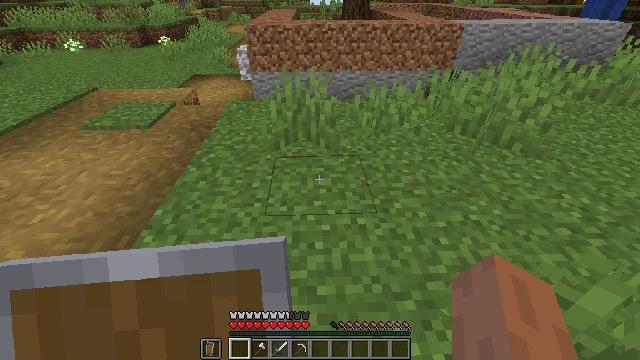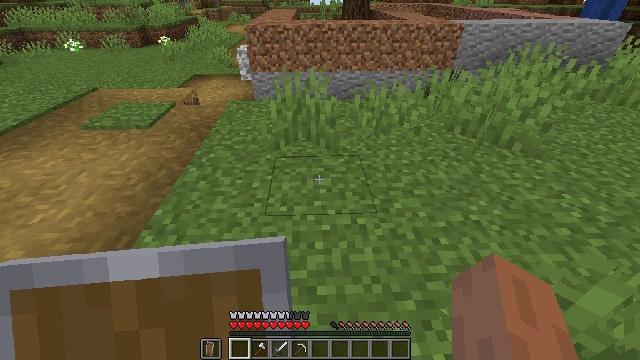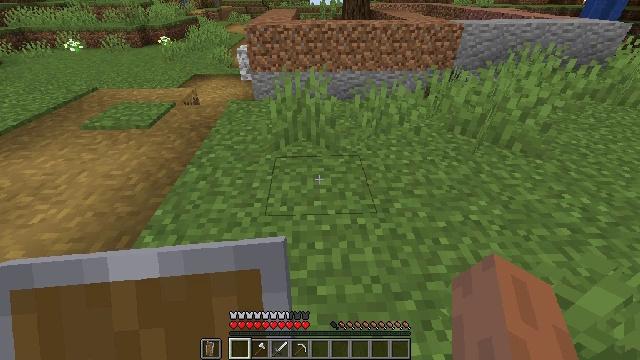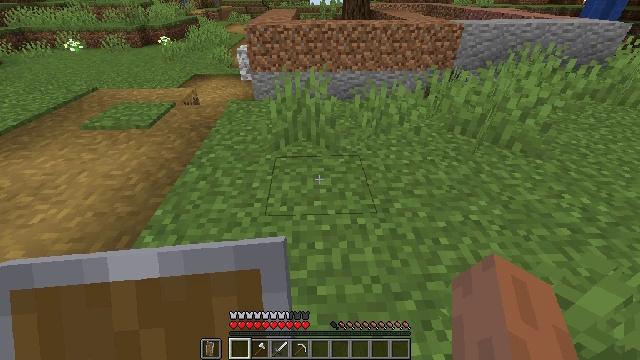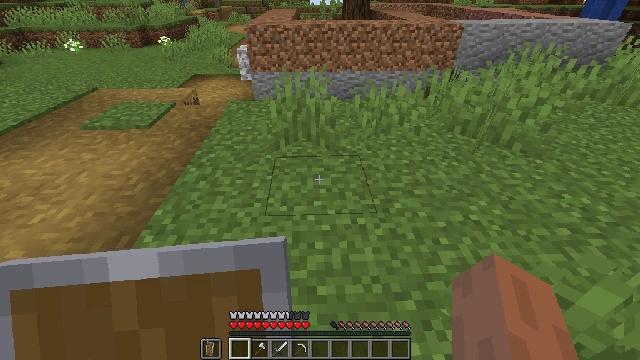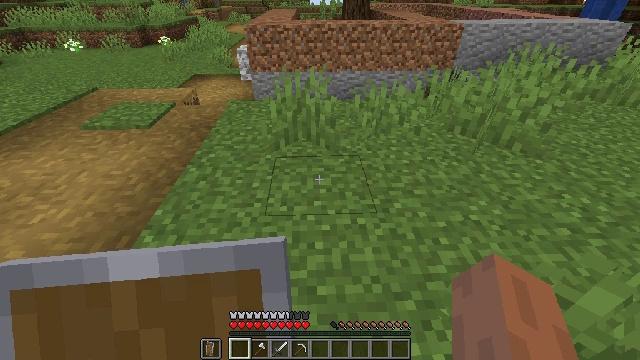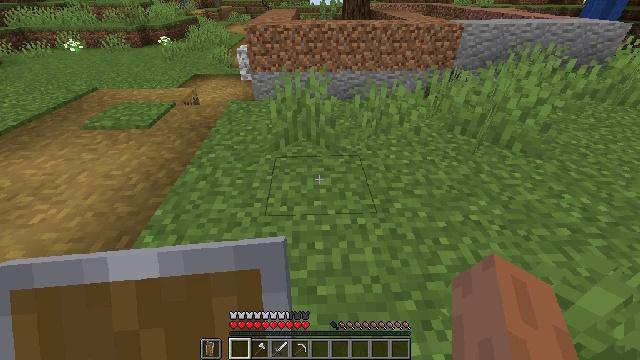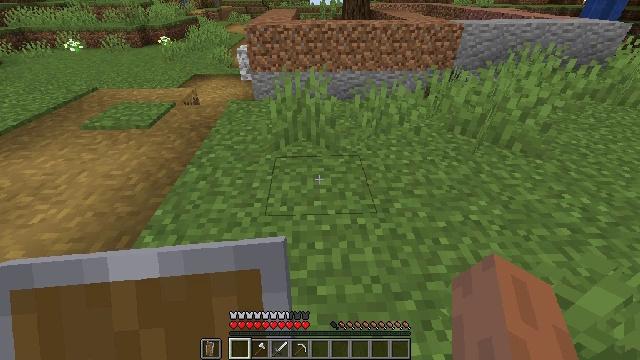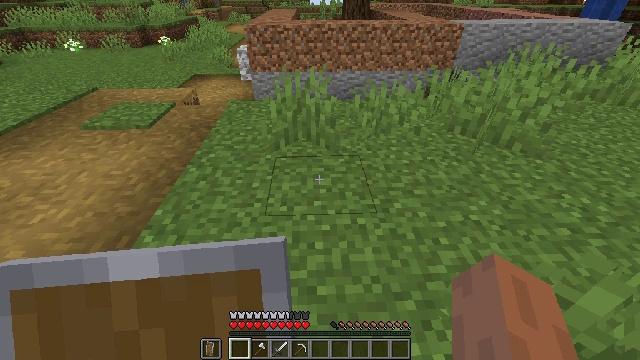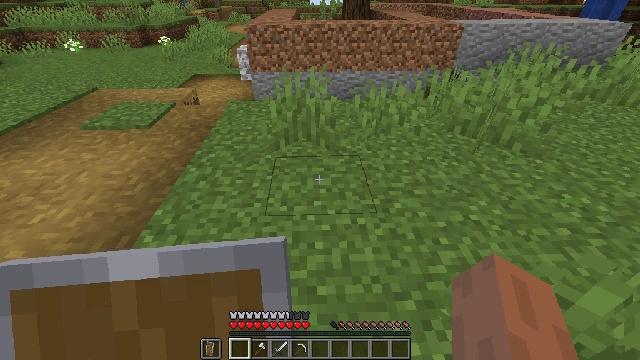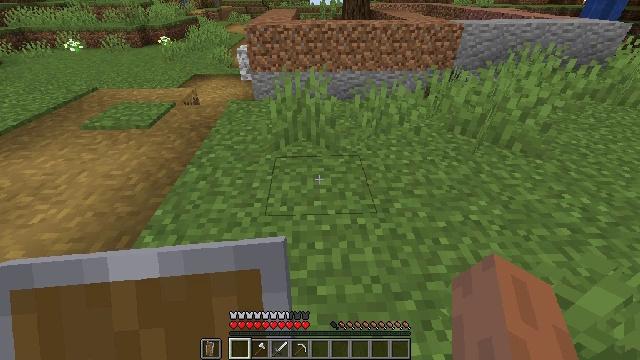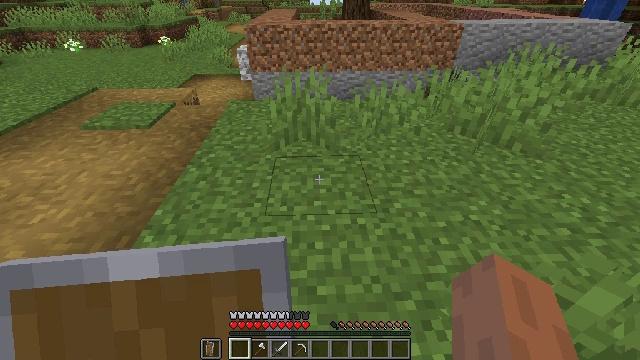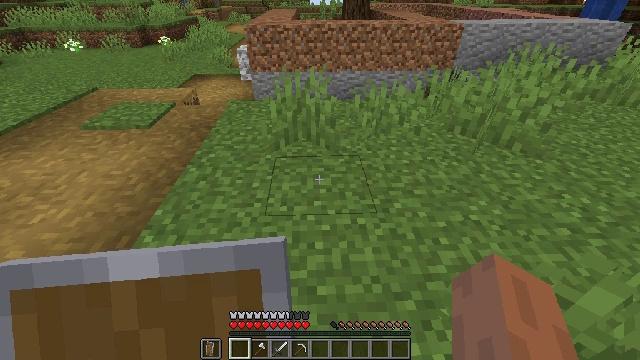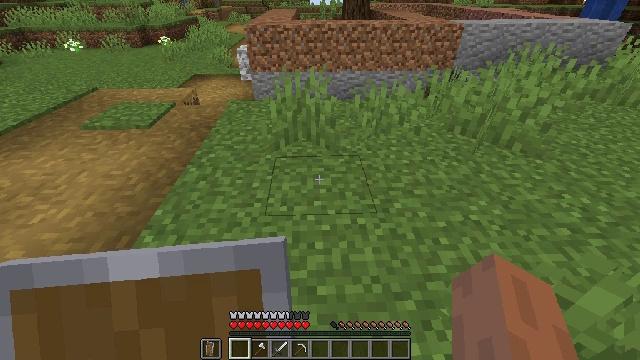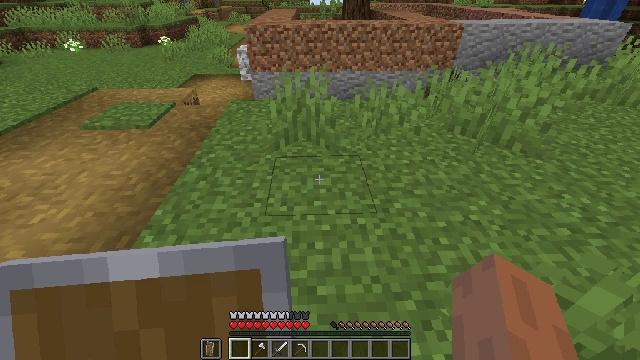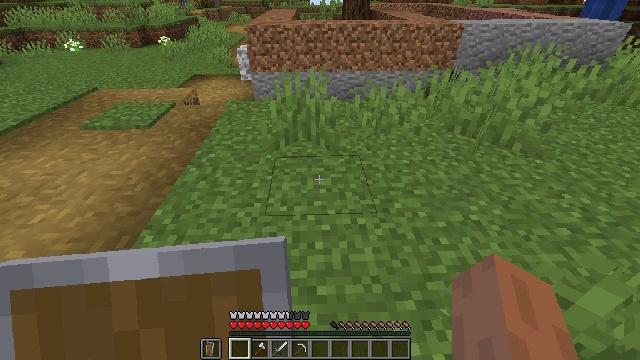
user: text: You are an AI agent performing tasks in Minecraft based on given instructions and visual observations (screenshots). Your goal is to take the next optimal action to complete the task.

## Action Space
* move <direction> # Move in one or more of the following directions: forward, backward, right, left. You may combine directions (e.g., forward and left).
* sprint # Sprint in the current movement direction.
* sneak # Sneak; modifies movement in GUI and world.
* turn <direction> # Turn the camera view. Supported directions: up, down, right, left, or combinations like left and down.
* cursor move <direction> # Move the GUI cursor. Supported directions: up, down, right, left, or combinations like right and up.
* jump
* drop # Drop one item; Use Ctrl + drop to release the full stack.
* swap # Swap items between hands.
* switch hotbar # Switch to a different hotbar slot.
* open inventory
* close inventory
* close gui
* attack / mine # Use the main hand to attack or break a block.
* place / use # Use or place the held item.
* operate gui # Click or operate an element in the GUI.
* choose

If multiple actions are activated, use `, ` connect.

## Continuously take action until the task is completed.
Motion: motion action
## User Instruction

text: craft item air
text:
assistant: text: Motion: no_op
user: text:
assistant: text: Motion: no_op
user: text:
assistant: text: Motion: no_op
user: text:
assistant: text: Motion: no_op
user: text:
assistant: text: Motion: no_op
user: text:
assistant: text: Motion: no_op
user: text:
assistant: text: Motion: no_op
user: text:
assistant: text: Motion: no_op
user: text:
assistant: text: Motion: no_op
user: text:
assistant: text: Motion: no_op
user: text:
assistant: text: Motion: no_op
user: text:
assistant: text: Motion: no_op
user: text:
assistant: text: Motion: no_op
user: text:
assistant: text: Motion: no_op
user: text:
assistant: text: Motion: no_op
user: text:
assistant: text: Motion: no_op
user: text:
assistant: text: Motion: no_op
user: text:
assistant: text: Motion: no_op
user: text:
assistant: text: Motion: no_op
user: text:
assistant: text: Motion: no_op
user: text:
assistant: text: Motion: no_op
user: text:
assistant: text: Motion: no_op
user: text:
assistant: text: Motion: no_op
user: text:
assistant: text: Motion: no_op
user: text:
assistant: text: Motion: no_op
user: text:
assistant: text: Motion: no_op
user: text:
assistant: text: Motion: no_op
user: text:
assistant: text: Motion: no_op
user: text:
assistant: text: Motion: no_op
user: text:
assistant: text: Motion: no_op